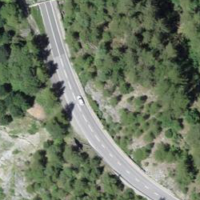
EUNIS habitat code: 44
Species observed at this site:
Argynnis paphia
Parnassius apollo
Matricaria discoidea